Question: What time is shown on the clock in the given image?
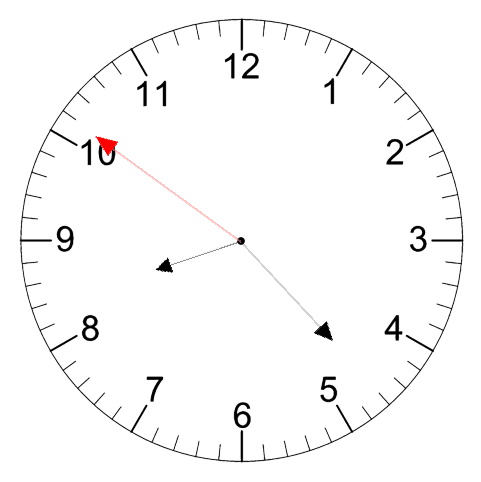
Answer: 08:22:51